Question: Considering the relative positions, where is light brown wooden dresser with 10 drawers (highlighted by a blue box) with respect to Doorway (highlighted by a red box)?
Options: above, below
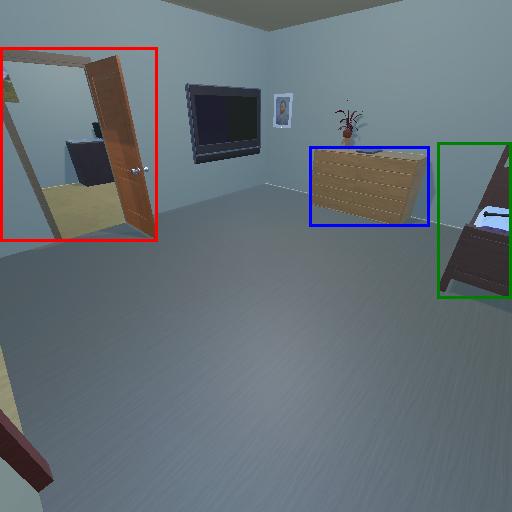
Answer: above